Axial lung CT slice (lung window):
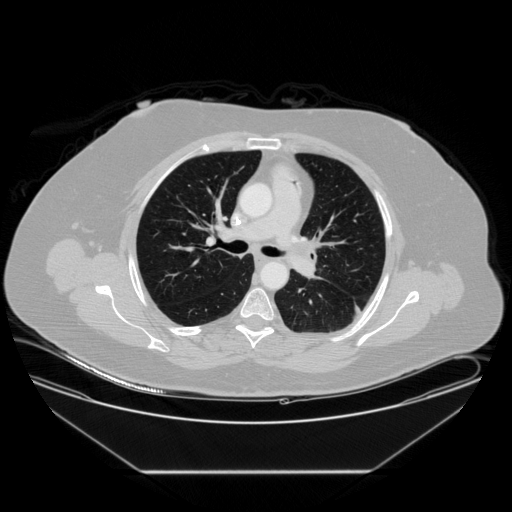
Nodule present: no